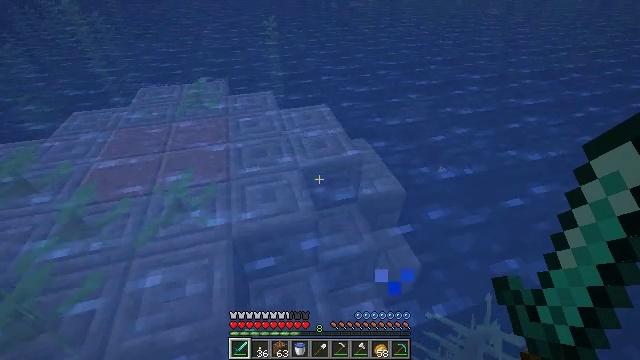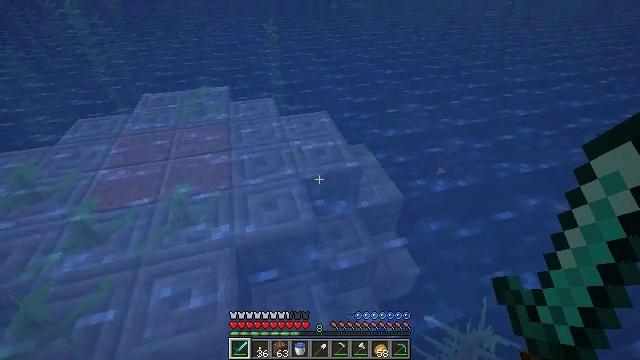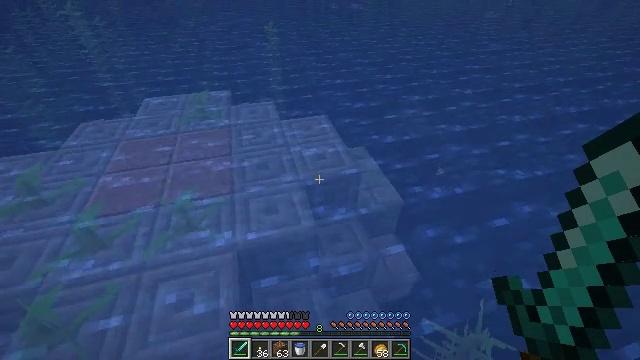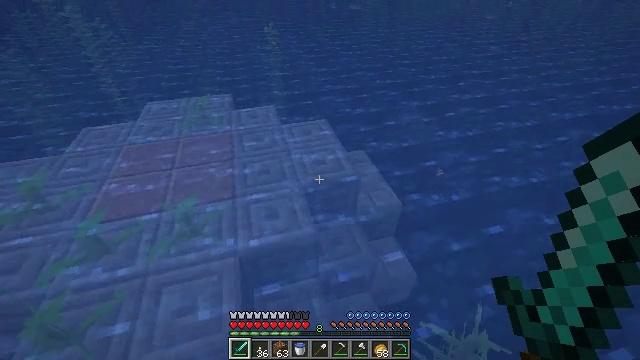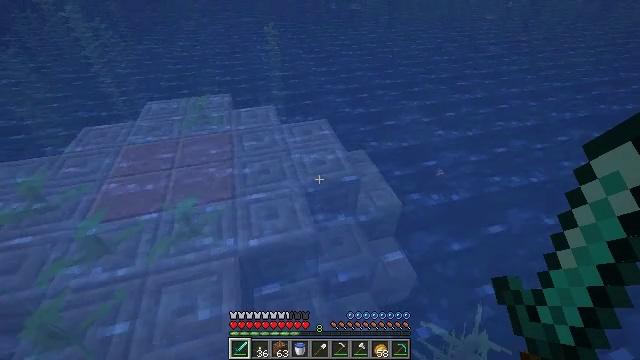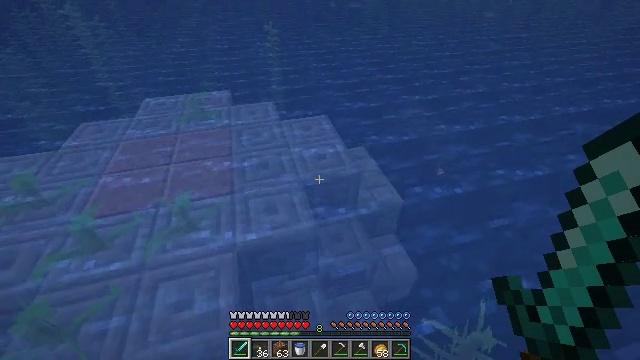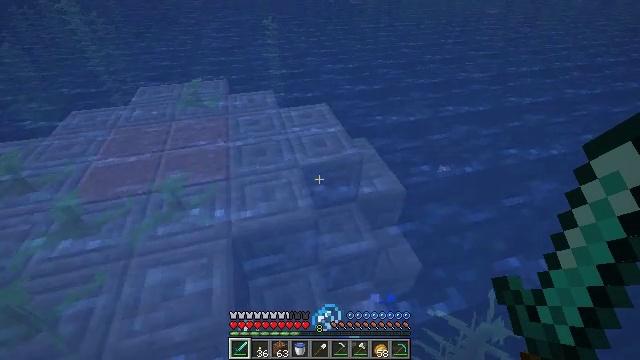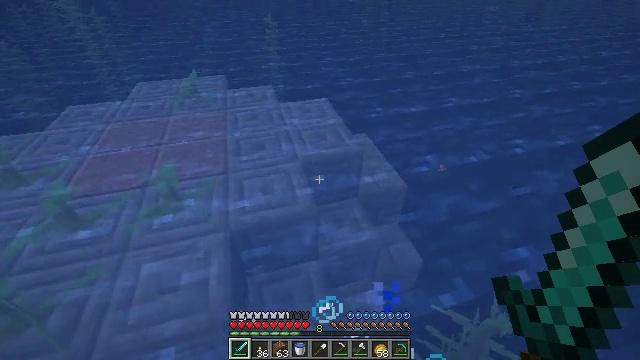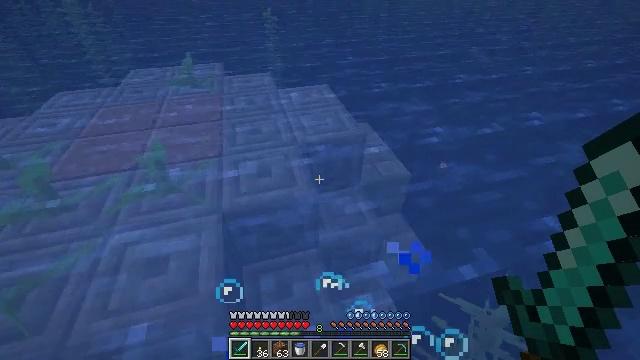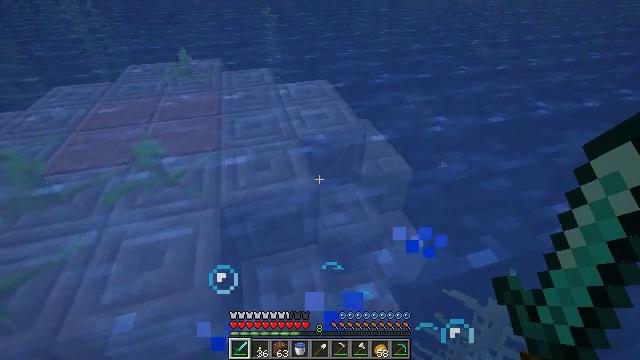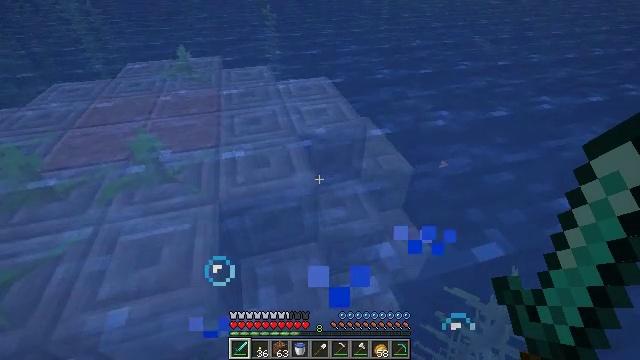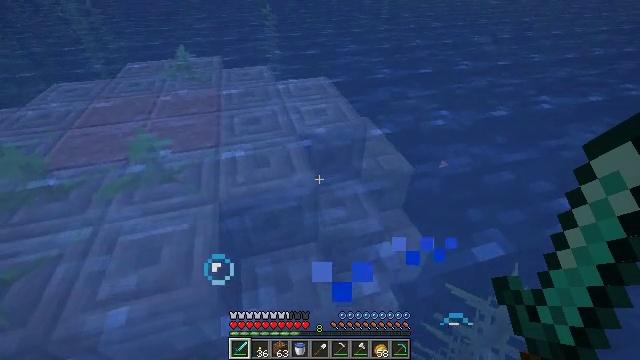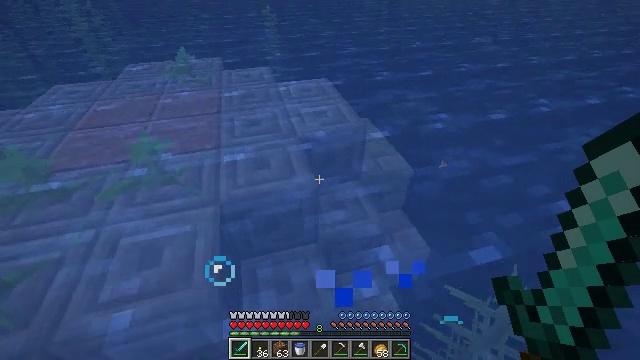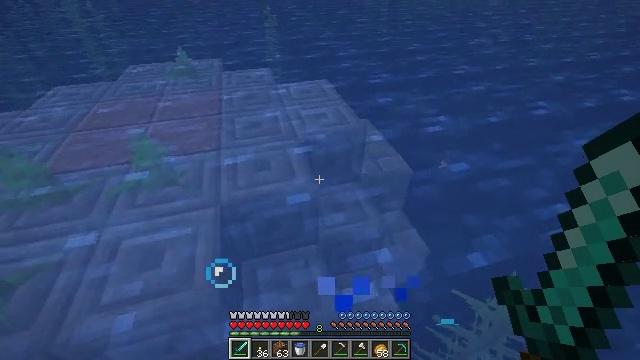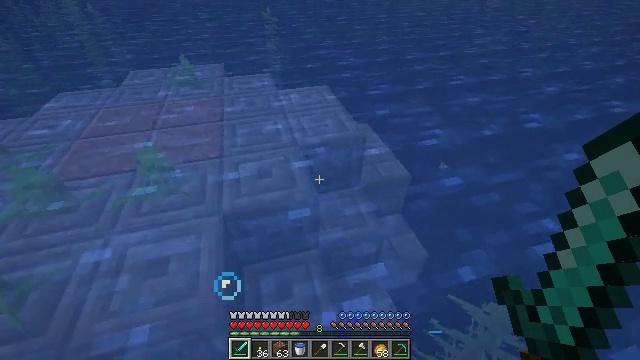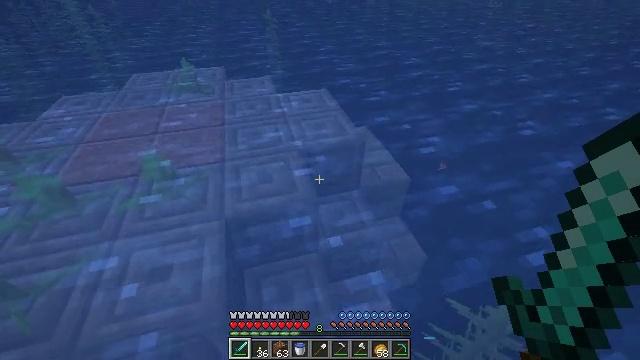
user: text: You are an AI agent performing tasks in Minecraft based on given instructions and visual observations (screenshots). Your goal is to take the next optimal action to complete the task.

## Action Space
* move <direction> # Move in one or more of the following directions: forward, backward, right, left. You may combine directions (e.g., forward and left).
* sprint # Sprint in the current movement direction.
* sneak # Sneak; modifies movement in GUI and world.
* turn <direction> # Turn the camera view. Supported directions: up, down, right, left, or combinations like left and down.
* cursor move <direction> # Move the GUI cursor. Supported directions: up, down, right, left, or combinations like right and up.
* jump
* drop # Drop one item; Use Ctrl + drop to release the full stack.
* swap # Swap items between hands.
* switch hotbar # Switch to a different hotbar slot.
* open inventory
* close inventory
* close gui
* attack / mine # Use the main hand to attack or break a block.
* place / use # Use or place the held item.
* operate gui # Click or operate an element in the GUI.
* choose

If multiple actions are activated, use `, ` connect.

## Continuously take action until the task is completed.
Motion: motion action
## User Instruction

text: Gather the sea lantern with a pickaxe.
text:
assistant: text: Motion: jump
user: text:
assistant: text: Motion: jump
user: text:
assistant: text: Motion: jump
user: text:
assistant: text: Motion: jump
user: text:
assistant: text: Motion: jump
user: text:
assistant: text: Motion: jump
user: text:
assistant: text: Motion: jump
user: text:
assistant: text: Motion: jump
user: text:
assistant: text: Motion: jump
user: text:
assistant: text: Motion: jump
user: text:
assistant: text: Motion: jump
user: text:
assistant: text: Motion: jump
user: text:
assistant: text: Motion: jump
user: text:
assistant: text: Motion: jump
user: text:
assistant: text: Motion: jump
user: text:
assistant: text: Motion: jump
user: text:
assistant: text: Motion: jump
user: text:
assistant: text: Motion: jump
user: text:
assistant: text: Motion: no_op
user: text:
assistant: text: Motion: turn left
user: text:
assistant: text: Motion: no_op
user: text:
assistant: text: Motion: turn right
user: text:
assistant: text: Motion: no_op
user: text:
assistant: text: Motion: turn left
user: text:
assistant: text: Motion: turn left
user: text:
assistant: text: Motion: no_op
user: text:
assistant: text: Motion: no_op
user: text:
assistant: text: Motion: no_op
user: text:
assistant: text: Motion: no_op
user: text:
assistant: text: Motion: no_op